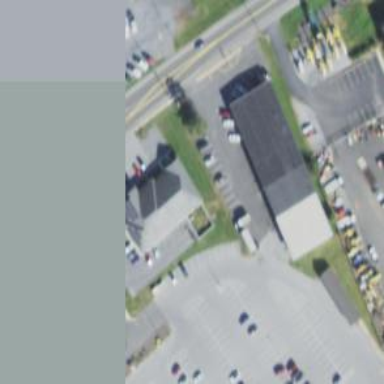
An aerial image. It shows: Veterinary facility.